Question: This is the expansion diagram of a second-order Rubik's Cube. Given the initial state, you can perform 18 standard operations. Find the minimum number of steps to make the Rubik's Cube reach the restored state. The goal is to restore the cube to its original state, with green on the front face, white on the top, and yellow on the bottom, disregarding isomorphic configurations.
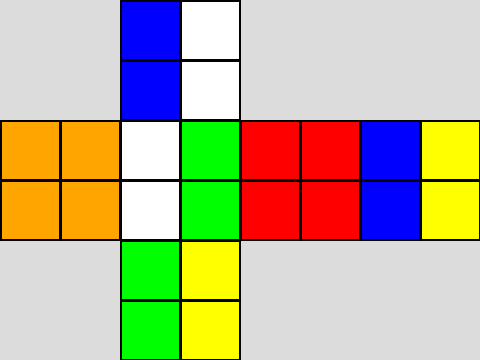
Answer: 1